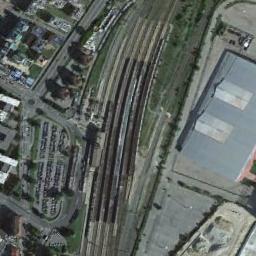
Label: railway_station